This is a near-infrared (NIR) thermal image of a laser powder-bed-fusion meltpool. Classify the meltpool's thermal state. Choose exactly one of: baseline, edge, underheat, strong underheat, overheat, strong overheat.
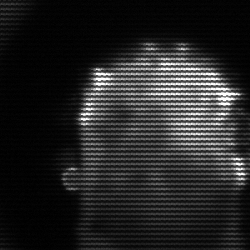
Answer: baseline